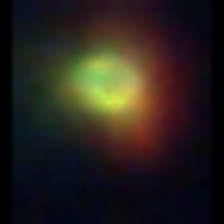
Taxon: NanoPlankton
Group: Other